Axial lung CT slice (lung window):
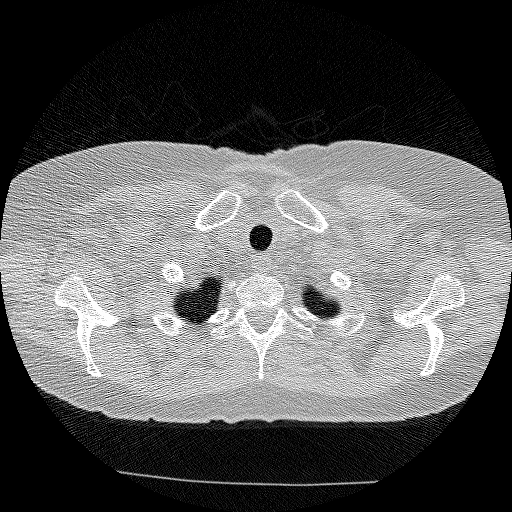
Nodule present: no